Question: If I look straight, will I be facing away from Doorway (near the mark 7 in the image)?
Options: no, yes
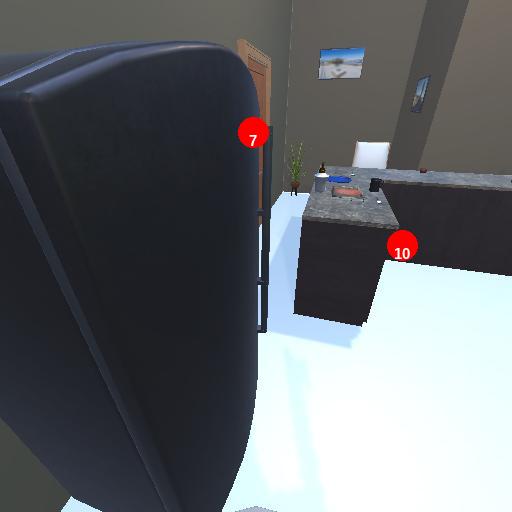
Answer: no